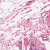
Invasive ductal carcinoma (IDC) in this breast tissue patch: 0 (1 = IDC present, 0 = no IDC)